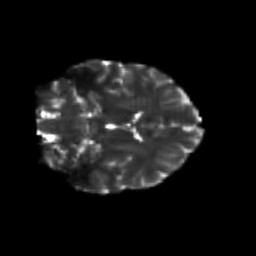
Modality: T2w
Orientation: coronal
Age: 28
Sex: female
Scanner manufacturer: siemens
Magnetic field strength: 3 T
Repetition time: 3.5 s
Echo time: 0.125 s